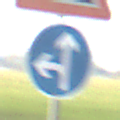
Verkehrszeichen: VorgeschriebeneFahrtrichtungGeradeausOderLinks
Zusatzzeichen oben: Arbeitsstelle
Umgebung: Outdoor, Suburban
Tageszeit: SunriseSunset
Wetter: PartlyCloudy
Licht: Natural
Jahreszeit: NotSpecified
Kontrast: MediumContrast